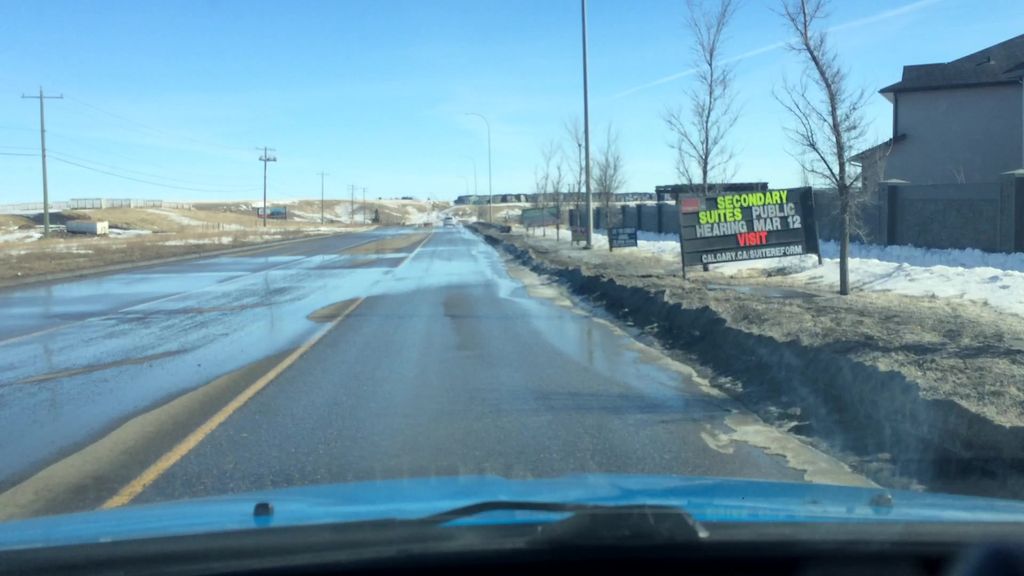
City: calgary